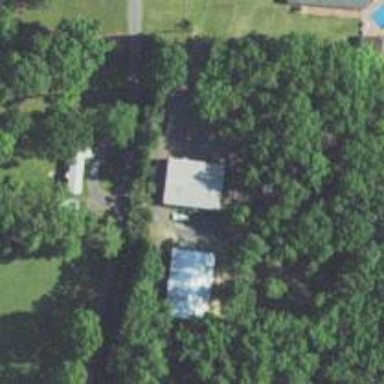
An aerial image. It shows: Driveway.